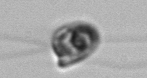
Label: flagellate_morphotype1